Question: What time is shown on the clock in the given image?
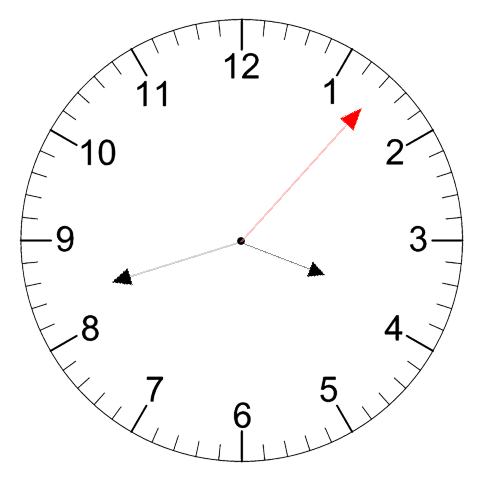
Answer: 03:42:07